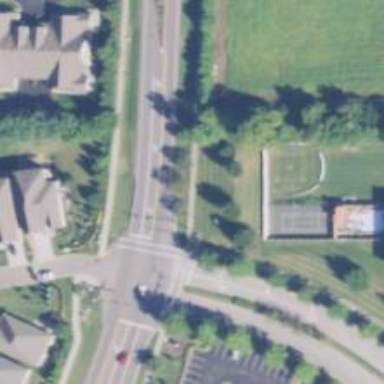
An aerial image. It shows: Footway with crossing lines.